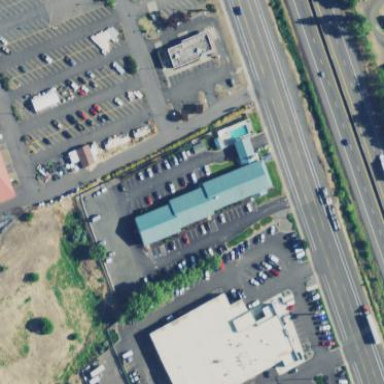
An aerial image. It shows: Building that is motel.